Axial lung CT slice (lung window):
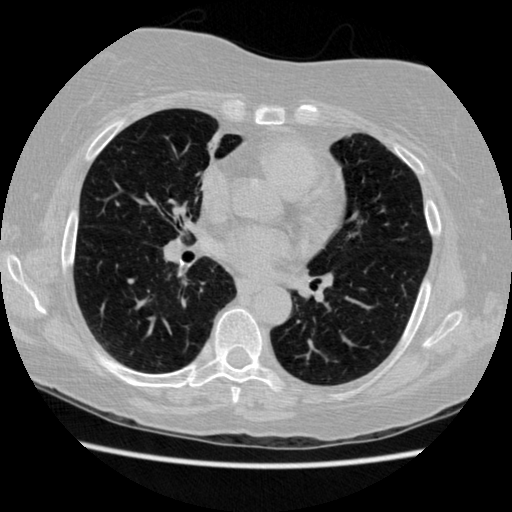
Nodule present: no